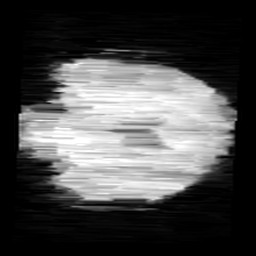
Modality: minIP
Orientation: coronal
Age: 12
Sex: female
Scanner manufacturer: siemens
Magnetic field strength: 3 T
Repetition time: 0.027 s
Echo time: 0.02 s